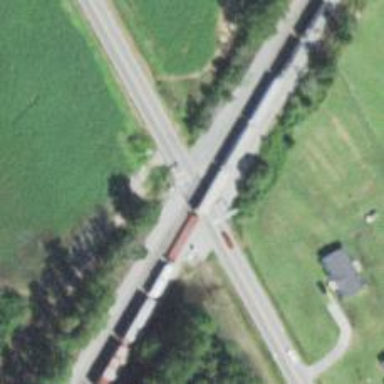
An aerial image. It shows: Railway level crossing.